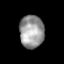
Tissue: prostate
Cell type: T cells
Senescence score: 0.3044
Nuclear area (px): 784
Mean DAPI intensity: 153.55